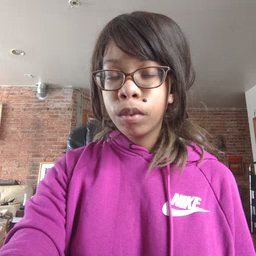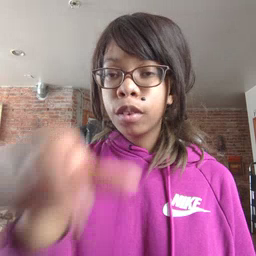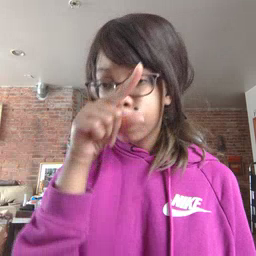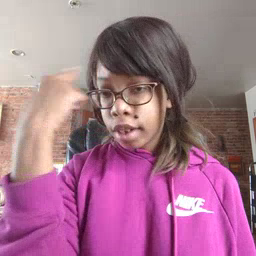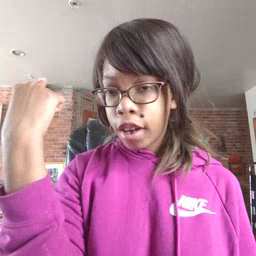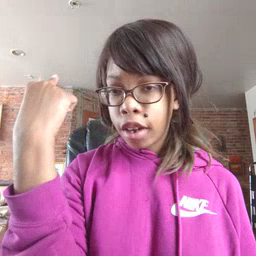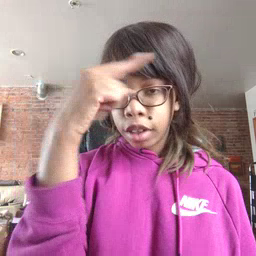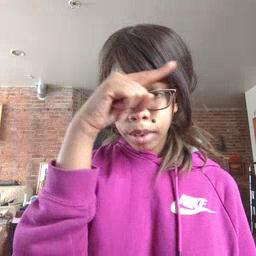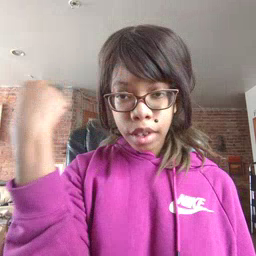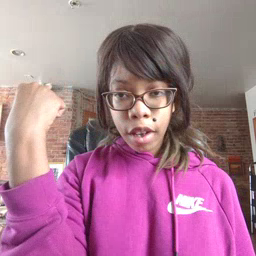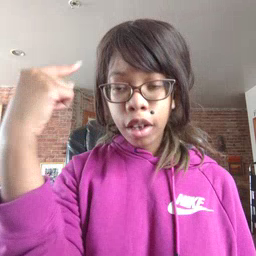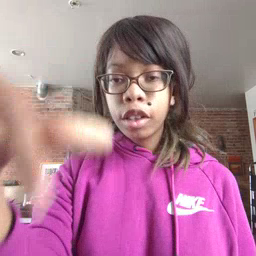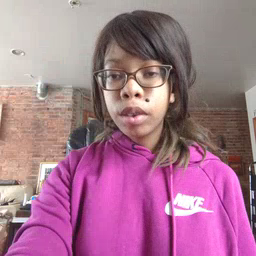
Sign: black